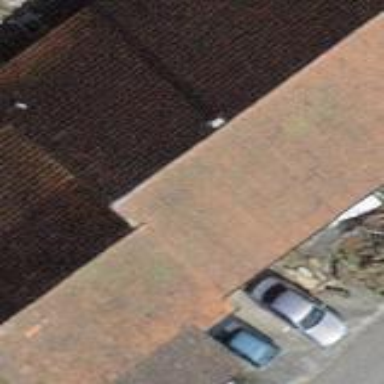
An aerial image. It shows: Residential building.